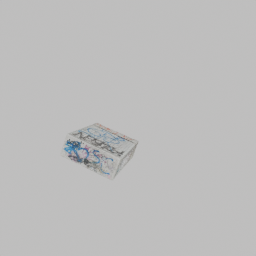
Label: electronics